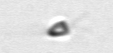
Label: Pyramimonas